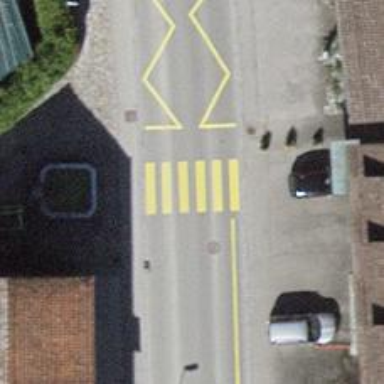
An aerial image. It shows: Marked road crossing.